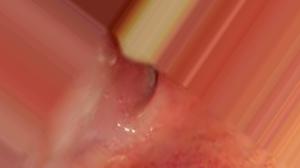
Condition: Mouth Ulcer